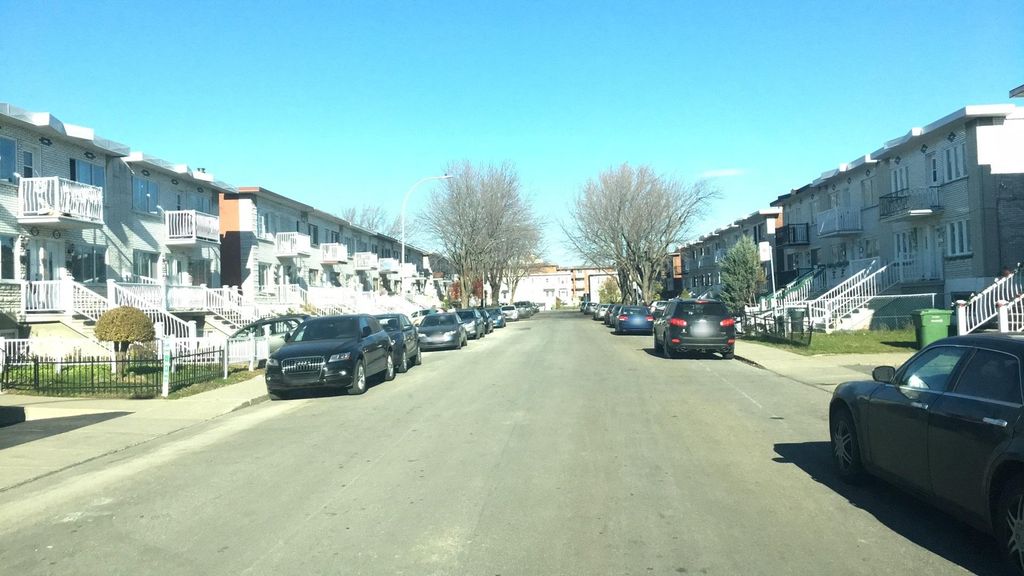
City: montreal